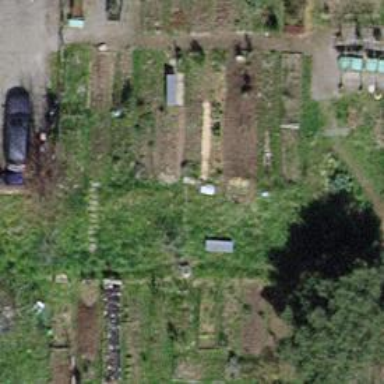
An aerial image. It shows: Area designated for allotments.